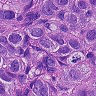
Metastatic tissue present: yes